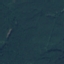
Land use / land cover: Forest